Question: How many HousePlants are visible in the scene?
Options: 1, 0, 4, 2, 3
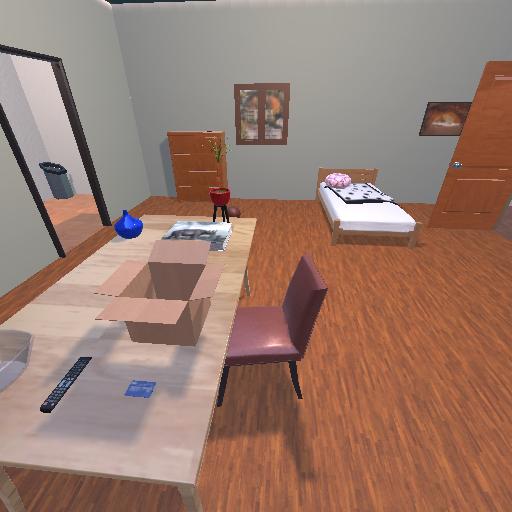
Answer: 1